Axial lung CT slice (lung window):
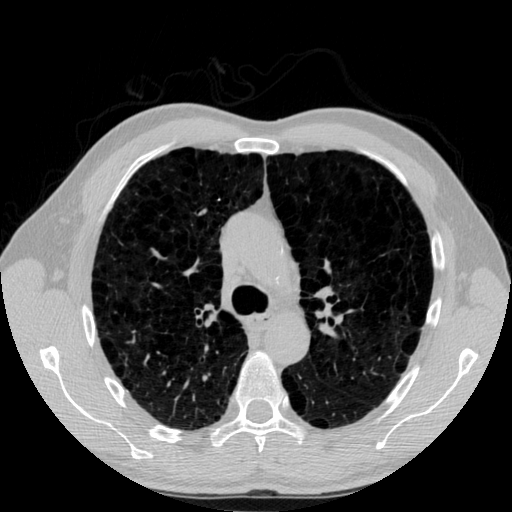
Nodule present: no